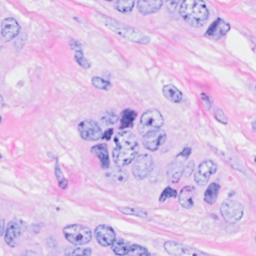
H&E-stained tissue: Breast